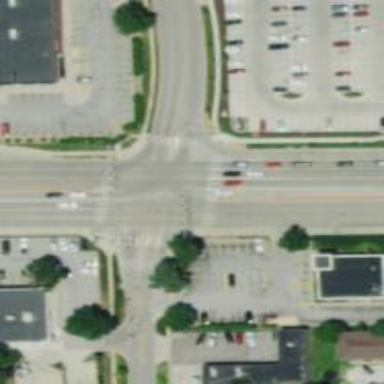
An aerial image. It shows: Crossing road.